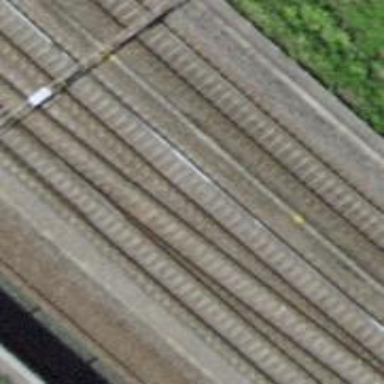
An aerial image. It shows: Single railway track with electrified contact line.